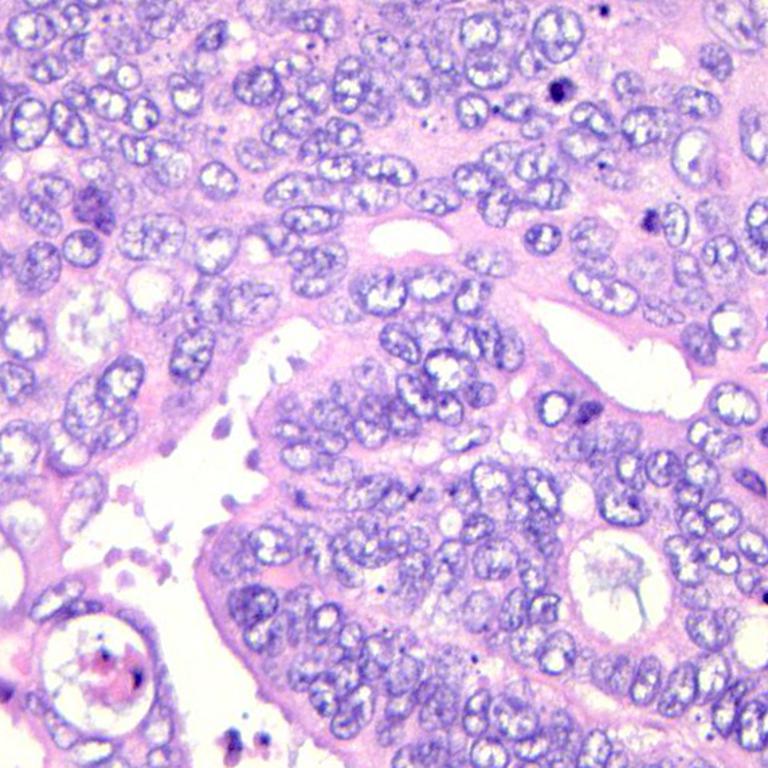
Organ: colon
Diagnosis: adenocarcinomas